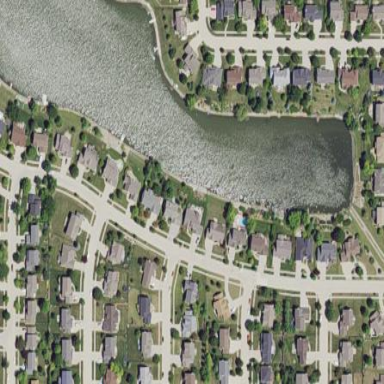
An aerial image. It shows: Single-family residential area in neighborhood setting.